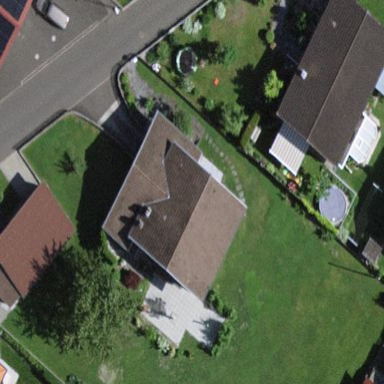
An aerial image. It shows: Detached building.